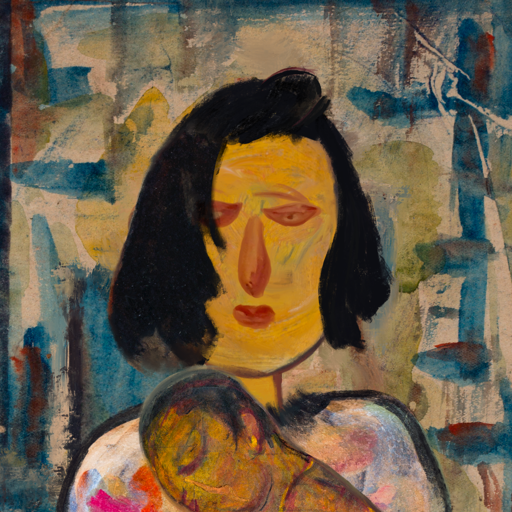
Background: Orphan, Head And Neck Front: After_Raid, Face Front: Pious_Lady, Bust: Childish, Hair Front: Mosgoul, Head Accessory: Blank, Second Necklace: Blank, Necklace: Blank, Baby: GypsyMother_Baby